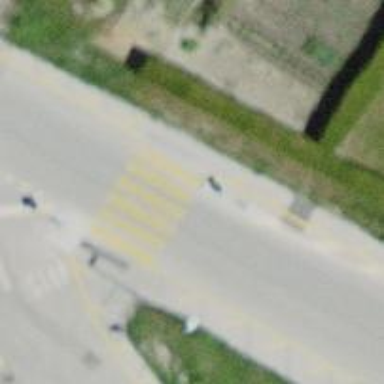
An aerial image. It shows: Marked crossing on footway.